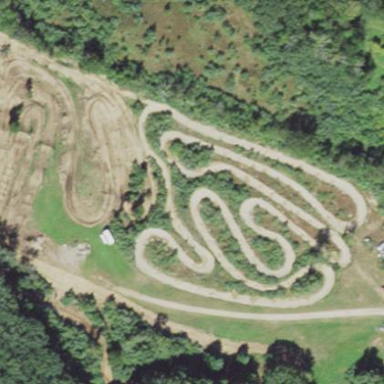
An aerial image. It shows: Motocross raceway for thrilling motocross sports.